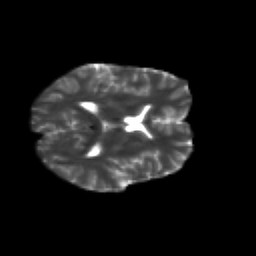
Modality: T2w
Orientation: axial
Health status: healthy
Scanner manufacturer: siemens
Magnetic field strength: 3 T
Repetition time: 12 s
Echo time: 0.092 s